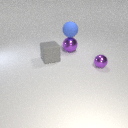
large purple metal sphere below large blue rubber sphere